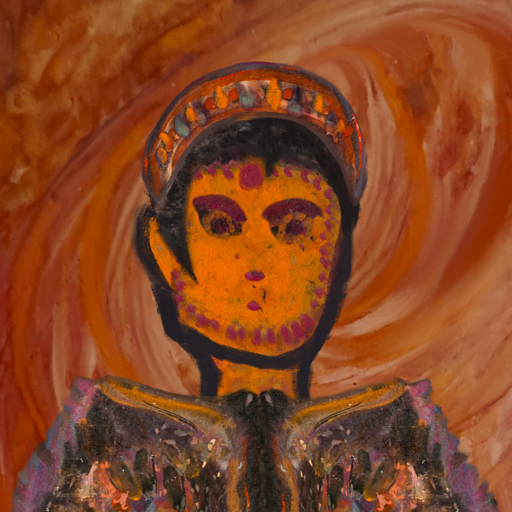
Background: Pious_Lady, Head And Neck Front: Doll, Face Front: Doll, Bust: Gypsy_Queen, Hair Front: Roy_Bahadur, Head Accessory: Hypocrite, Second Necklace: Blank, Necklace: Blank, Baby: Blank